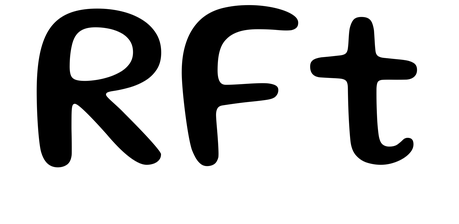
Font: Gluten_Regular